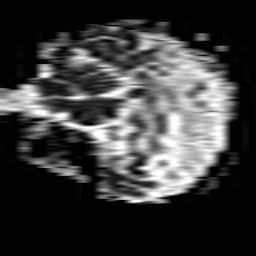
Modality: ADC
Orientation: sagittal
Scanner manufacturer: philips
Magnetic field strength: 1.5 T
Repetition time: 3.393 s
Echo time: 0.06922 s